Question: I want to create an in-app setting view like the following image:

What are these fields called? and what is the best way to create settings?
I found many tutorial but all of them are referring to creating the settings page in the phone settings, using the setting bundle and what I want is creating settings page in the app itself.
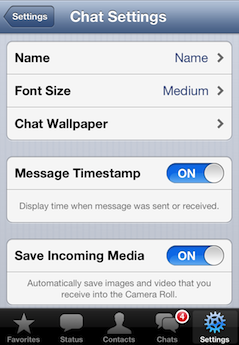
Answer: Both <URL> both use the standard Settings.app bundle. So you have the ability to set defaults in your app AND in the standard Settings.app. They're simple enough to add your project and work pretty well.
If you only want the settings to be in the app, then your screen shot simply shows a standard 'UINavigationController' with 'UITableViews'. You can create something like this in the standard ways using Interface Builder or programatically, and then respond to any changed settings by saving 'NSUserDefaults' objects/integers/booleans/URLs.
Whichever method you choose, add an observer for 'NSUserDefaultsDidChangeNotification' in any views that need to respond instantly to the change (you can simply read the current value of the 'NSUserDefaults' objects/integers/booleans/URLs in real time if you don't need something to respond instantly).